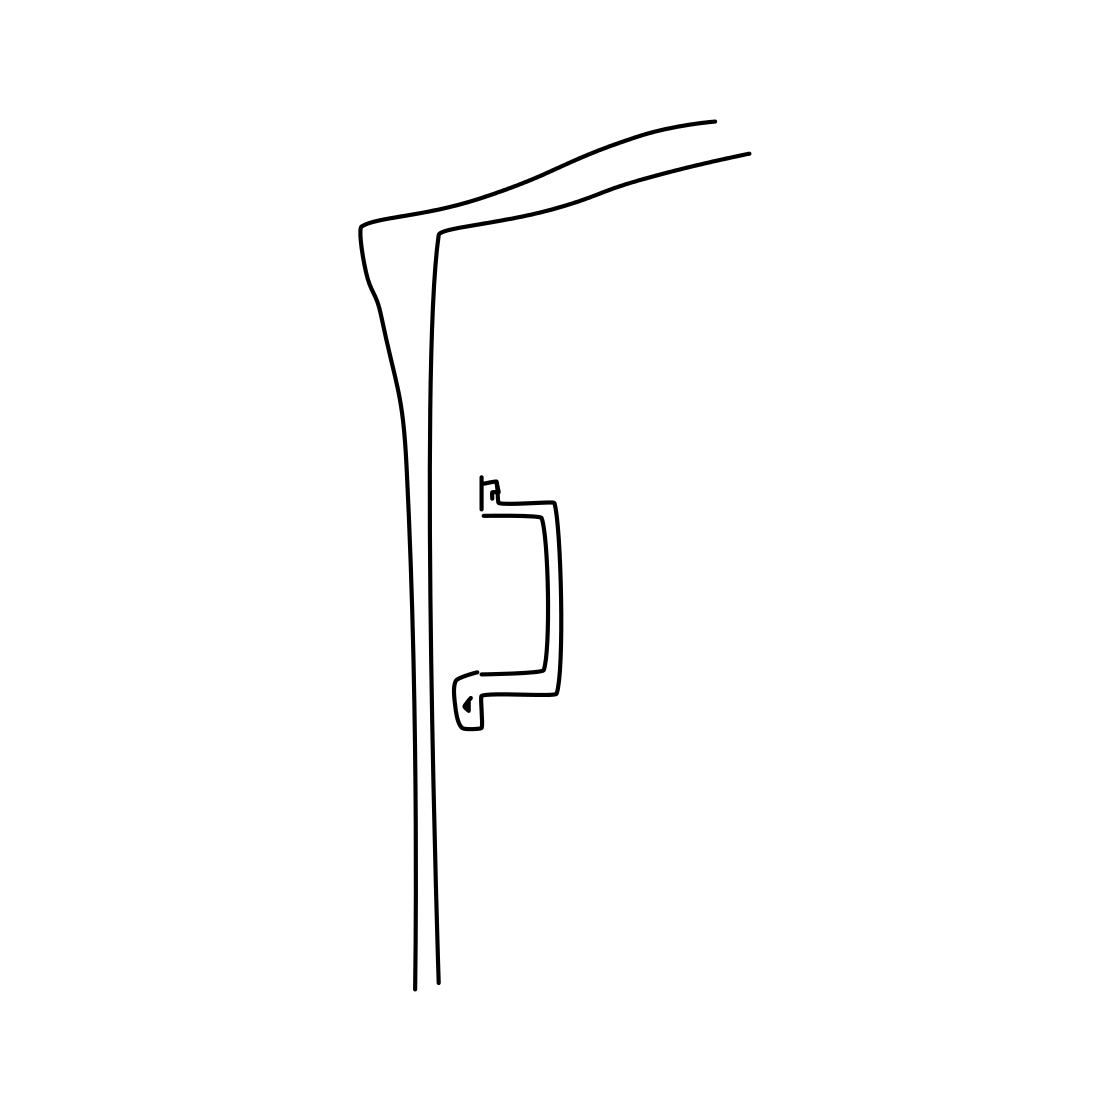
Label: door handle